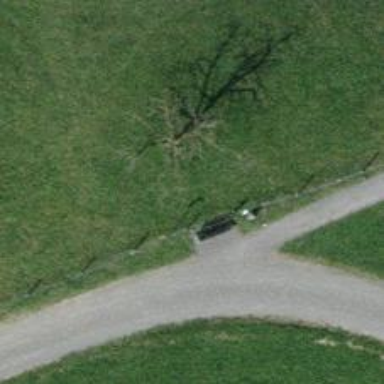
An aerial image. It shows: Black bench.